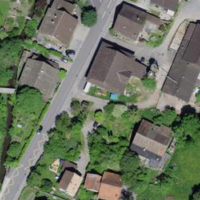
EUNIS habitat code: 54
Species observed at this site:
Milvus milvus
Aglais io
Turdus merula